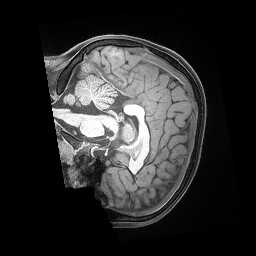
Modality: T1w
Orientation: sagittal
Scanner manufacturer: siemens
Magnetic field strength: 3 T
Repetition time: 2.53 s
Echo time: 0.00169 s